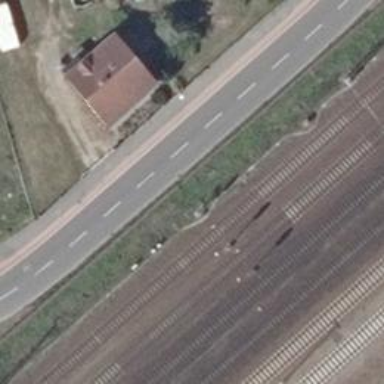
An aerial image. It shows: Railway signal.